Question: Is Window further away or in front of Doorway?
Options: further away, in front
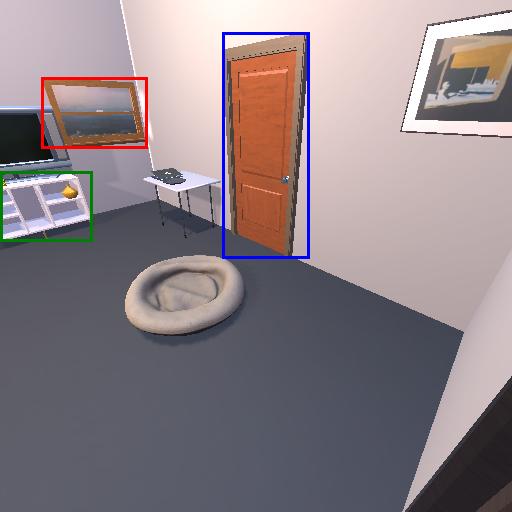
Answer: further away